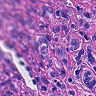
Metastatic tissue present: yes